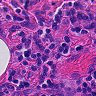
Metastatic tissue present: no